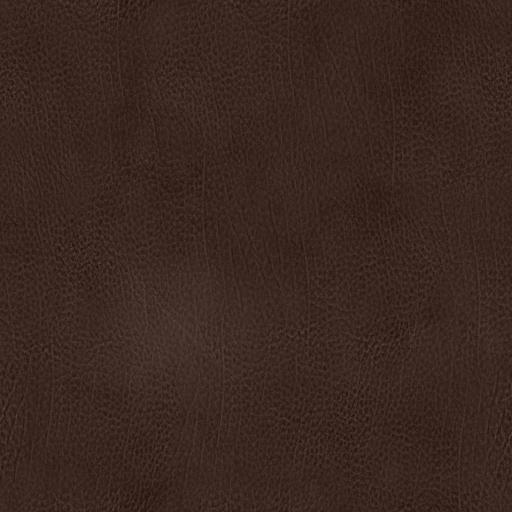
Tags: brown leather